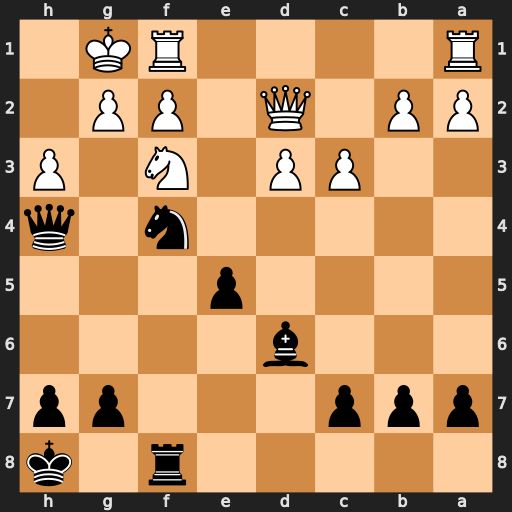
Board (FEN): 5r1k/ppp3pp/3b4/4p3/5n1q/2PP1N1P/PP1Q1PP1/R4RK1
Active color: b
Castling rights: -
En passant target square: -
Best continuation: Nxh3+ gxh3 Rxf3